Question: I configure the web .net with IIS, the web setup is successful with http, but when I binding with https the web doesn't work.
> 404 - File or directory not found.
<URL>
Setup Success
[]
IIS site Binding
<URL>
http: port 80
https: port 443
Server : Windows Server 2012 R2
IIS Version 8.5
I have purchased an SSL certificate, and have installed it on my IIS,
is there a reason for setting my windows server?
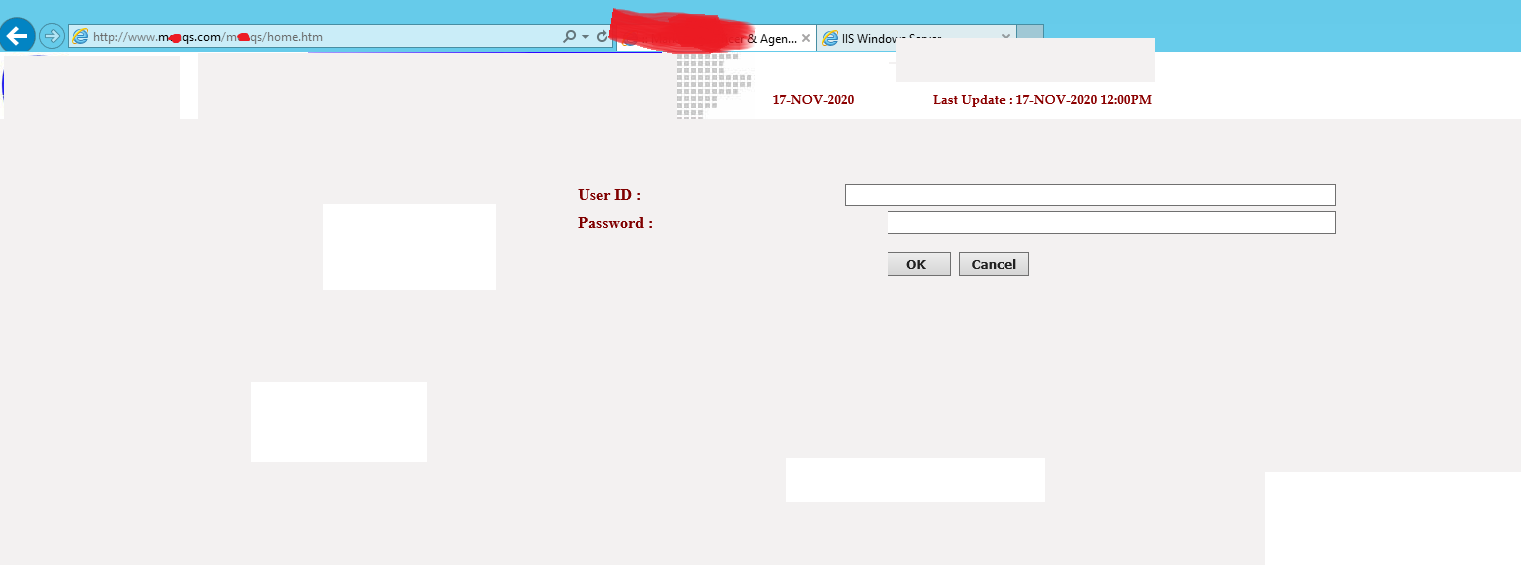
Answer: Must open port at hosting,
i.e 443
1. Open Port for 443 (Computer) i.e 192.168.0.111
2. Open Port for 443 (Hosting Server point) i.e 192.168.0.1